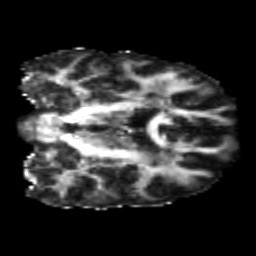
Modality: FA
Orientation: coronal
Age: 24
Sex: male
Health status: healthy
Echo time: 0.074 s